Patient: sex F, age 51
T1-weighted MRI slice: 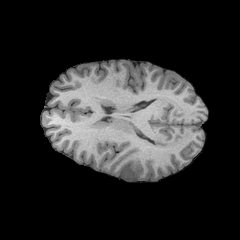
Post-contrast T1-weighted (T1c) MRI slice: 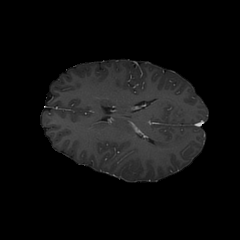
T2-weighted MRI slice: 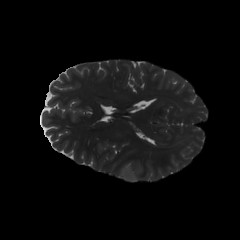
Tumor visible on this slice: yes
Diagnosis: Astrocytoma, IDH-wildtype
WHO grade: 3